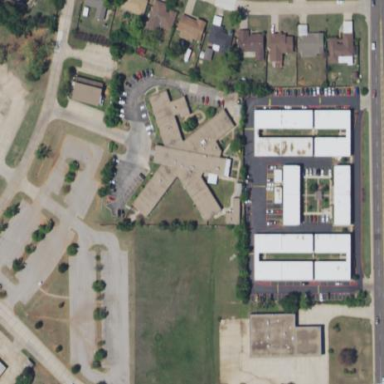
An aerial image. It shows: Nursing home building.